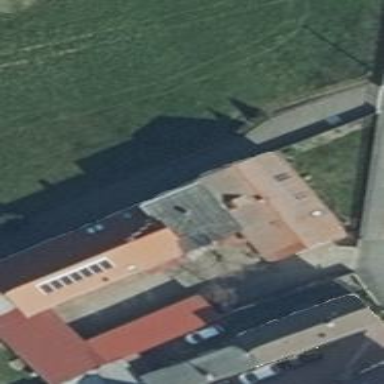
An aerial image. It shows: Simple and straightforward house.